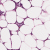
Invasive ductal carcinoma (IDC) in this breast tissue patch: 1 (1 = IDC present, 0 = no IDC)